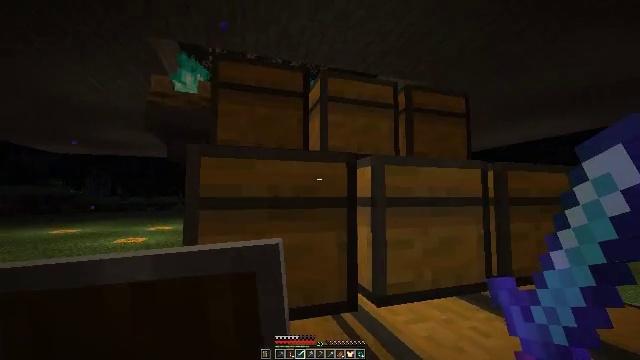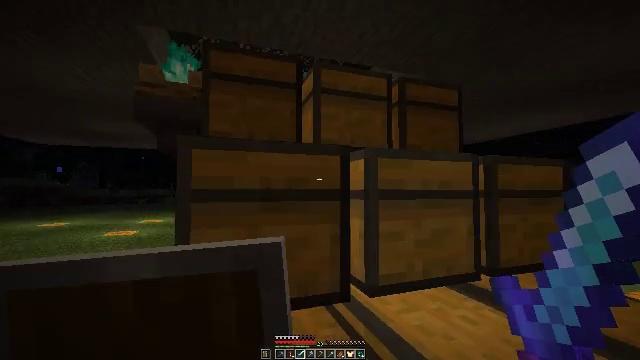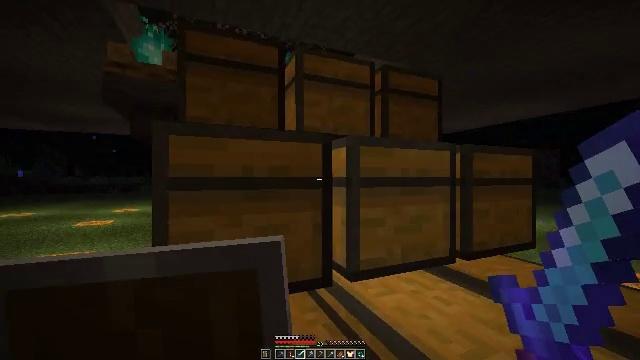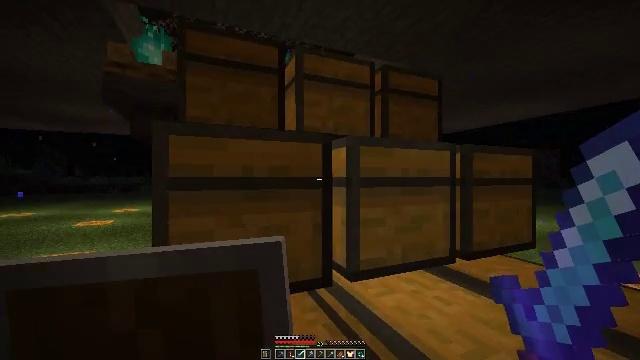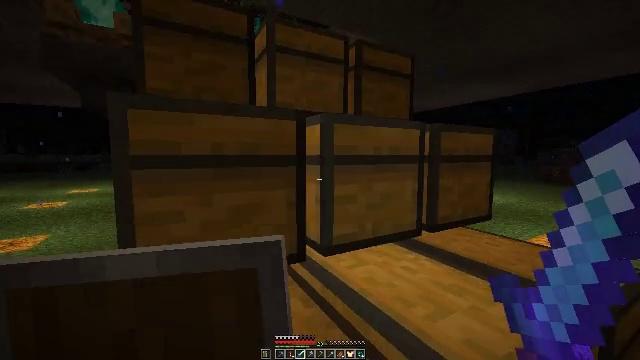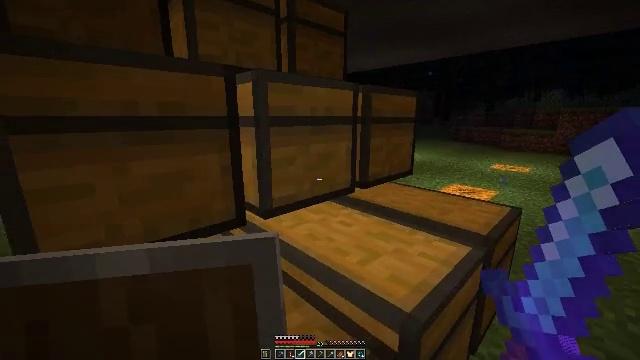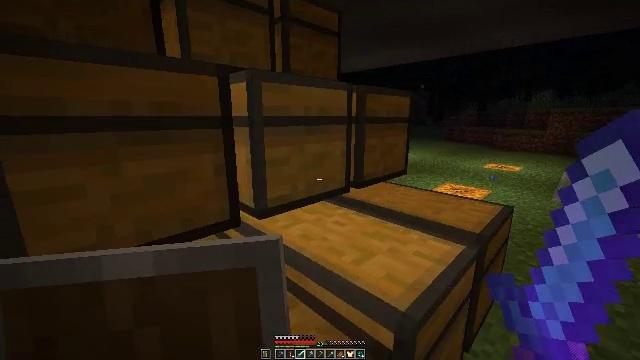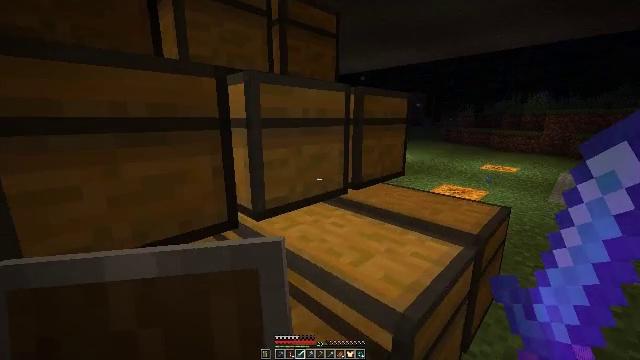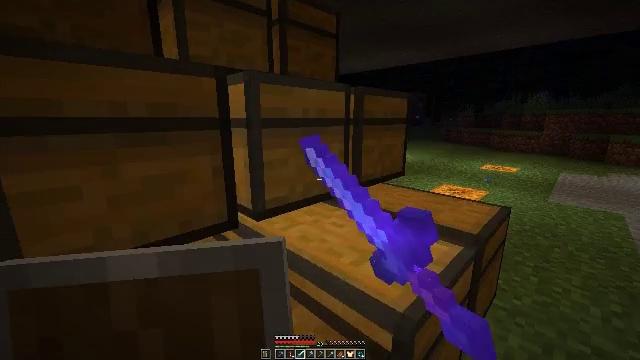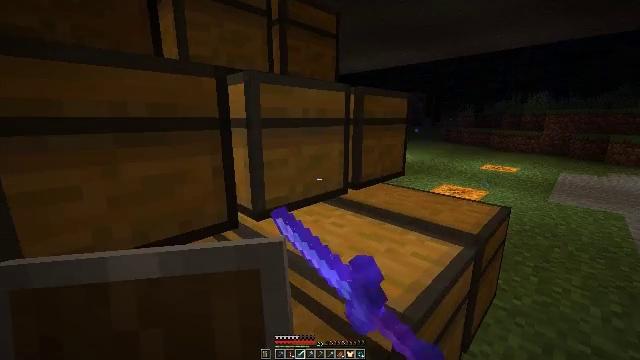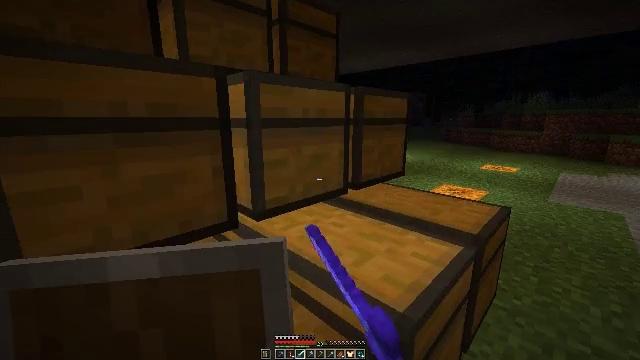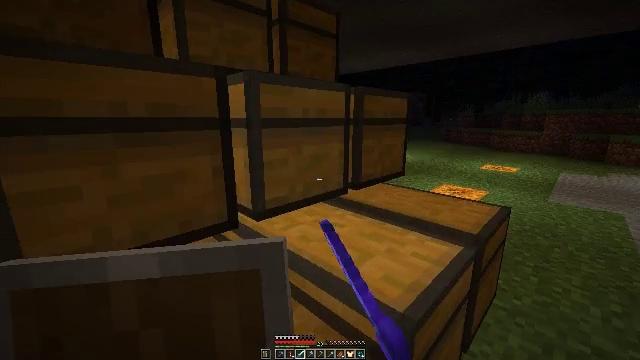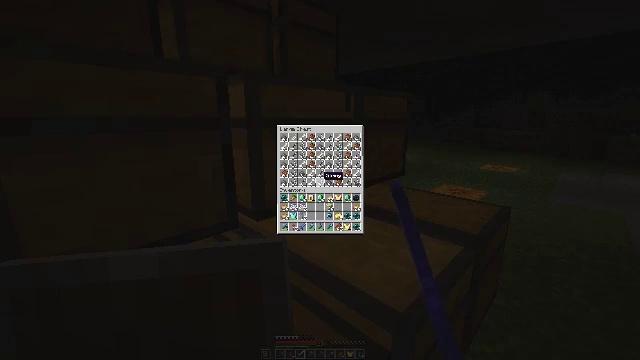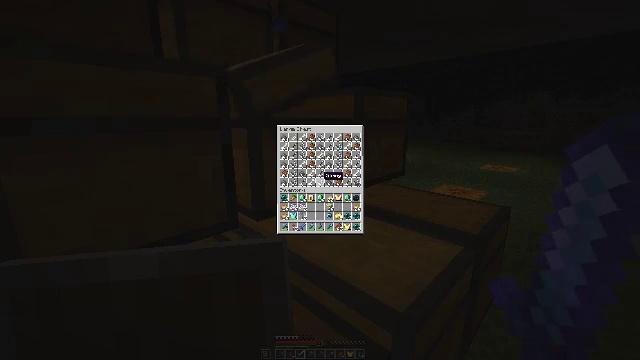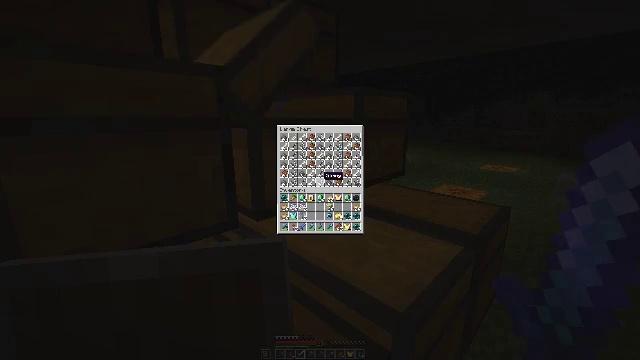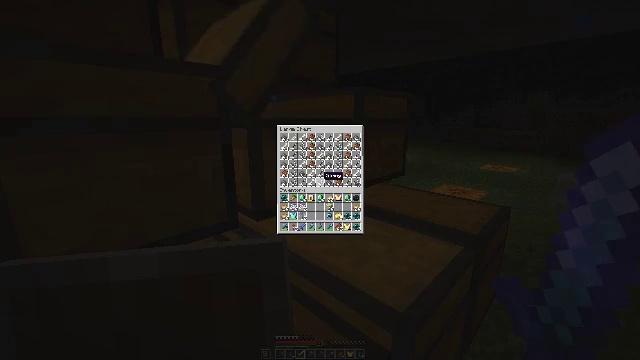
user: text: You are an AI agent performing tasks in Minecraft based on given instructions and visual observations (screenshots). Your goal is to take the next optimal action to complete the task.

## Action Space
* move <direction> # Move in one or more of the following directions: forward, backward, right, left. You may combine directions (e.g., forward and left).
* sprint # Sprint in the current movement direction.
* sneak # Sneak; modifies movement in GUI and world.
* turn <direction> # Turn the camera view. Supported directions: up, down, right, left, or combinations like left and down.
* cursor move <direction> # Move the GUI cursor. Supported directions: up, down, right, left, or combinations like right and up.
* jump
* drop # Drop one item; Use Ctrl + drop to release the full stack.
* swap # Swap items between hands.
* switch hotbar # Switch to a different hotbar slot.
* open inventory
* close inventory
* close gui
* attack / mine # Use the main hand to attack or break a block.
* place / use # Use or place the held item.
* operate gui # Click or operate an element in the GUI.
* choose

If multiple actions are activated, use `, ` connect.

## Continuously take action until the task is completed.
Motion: motion action
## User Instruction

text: Attack the blue shulker box to gather it.
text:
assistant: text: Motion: turn right and down
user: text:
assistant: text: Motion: turn right and down
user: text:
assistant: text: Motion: no_op
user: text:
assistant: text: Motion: turn right and down
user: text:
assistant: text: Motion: turn right and down
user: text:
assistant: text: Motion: turn right
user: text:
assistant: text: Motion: use / place
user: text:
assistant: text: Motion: use / place
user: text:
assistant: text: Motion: use / place
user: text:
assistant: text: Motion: use / place
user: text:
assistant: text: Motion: no_op
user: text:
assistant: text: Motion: no_op
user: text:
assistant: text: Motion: no_op
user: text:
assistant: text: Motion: no_op
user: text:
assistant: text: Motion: no_op
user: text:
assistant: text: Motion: no_op
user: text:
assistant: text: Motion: no_op
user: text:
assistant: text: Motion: no_op
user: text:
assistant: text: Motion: no_op
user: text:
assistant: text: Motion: no_op
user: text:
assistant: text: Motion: no_op
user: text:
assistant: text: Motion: open inventory
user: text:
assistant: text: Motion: turn down, open inventory
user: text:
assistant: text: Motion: turn right and down, open inventory
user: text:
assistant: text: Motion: turn right and down
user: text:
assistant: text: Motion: use / place
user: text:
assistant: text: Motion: use / place
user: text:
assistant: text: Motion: use / place
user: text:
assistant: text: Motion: use / place
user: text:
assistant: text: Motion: no_op